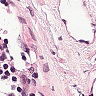
Metastatic tissue present: no